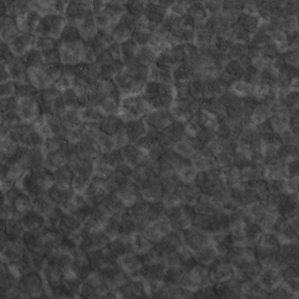
Label: non_frost